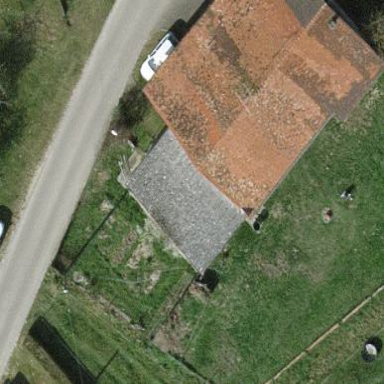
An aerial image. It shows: Detached building.